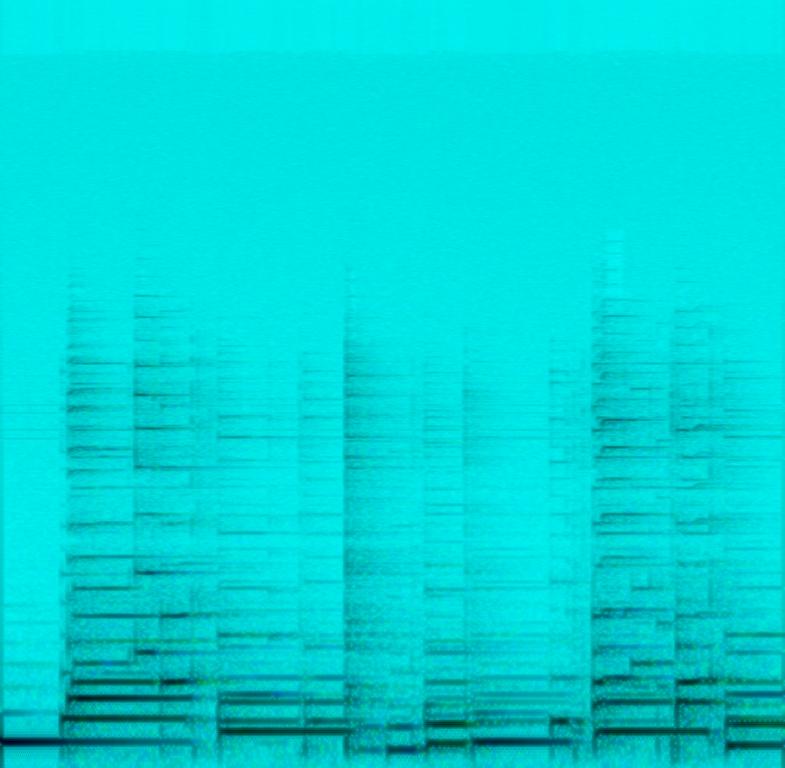
The low quality recording features a chill electric guitar melody. It sounds easygoing and relaxing. The recording is noisy and in mono.